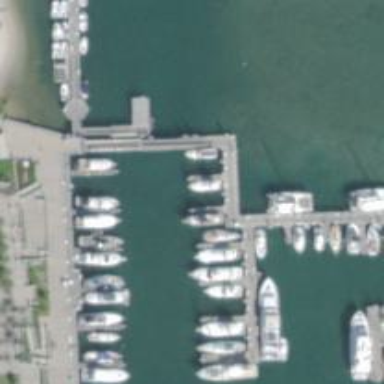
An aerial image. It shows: Man-made pier.